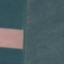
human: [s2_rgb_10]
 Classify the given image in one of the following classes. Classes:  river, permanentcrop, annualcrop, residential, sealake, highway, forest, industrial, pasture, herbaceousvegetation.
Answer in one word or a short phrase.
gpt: AnnualCrop